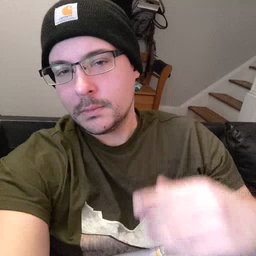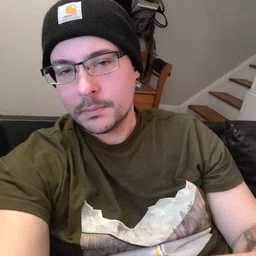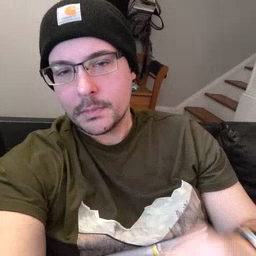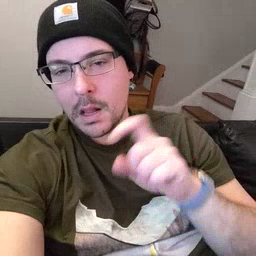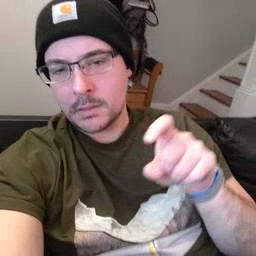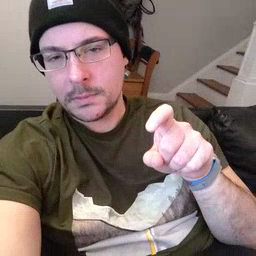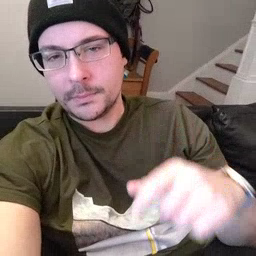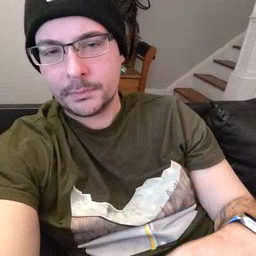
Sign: closet